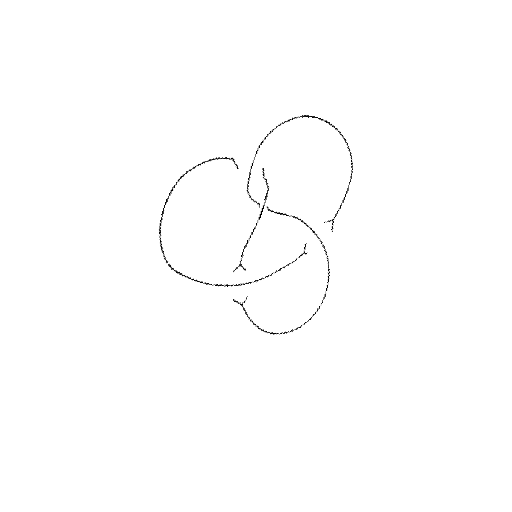
Crossing number: 4